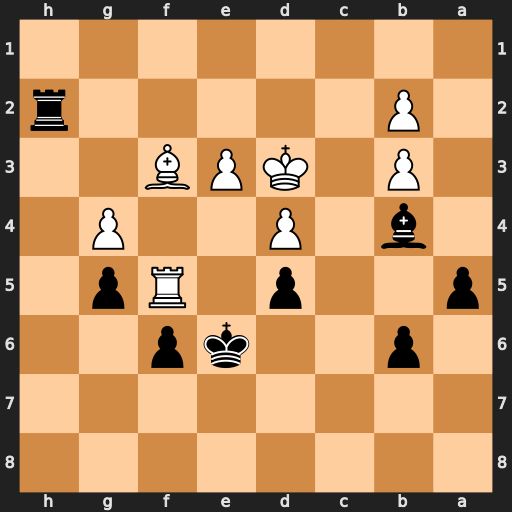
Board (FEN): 8/8/1p2kp2/p2p1Rp1/1b1P2P1/1P1KPB2/1P5r/8
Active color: b
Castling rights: -
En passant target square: -
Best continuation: Rd2#